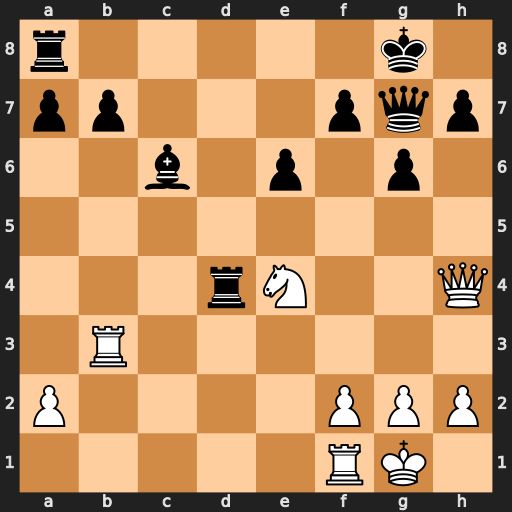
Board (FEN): r5k1/pp3pqp/2b1p1p1/8/3rN2Q/1R6/P4PPP/5RK1
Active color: w
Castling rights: -
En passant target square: -
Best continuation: Nf6+ Qxf6 Qxf6